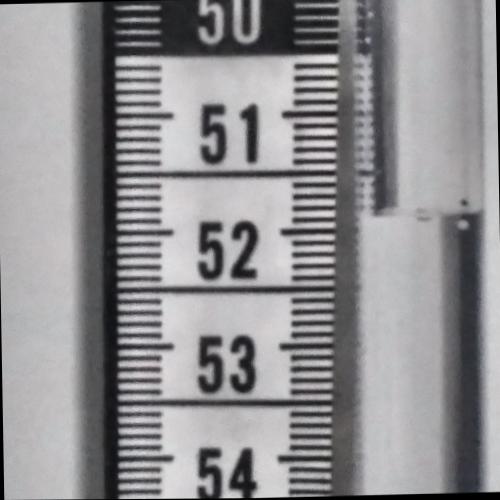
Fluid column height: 51.9 cm